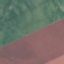
Land use / land cover: AnnualCrop